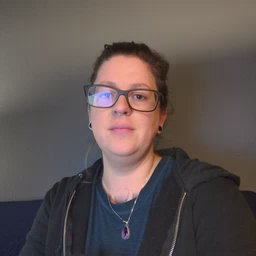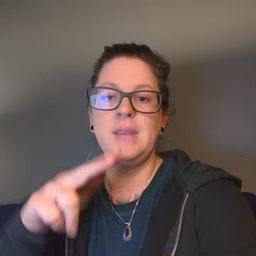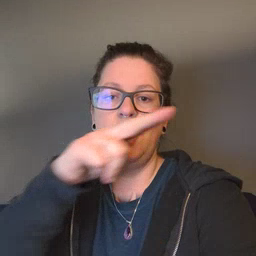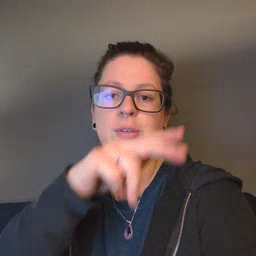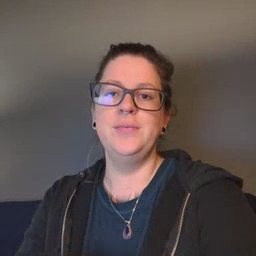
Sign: helicopter